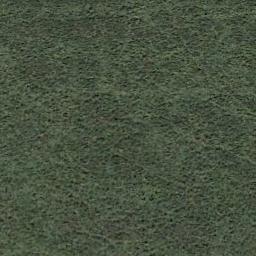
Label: meadow